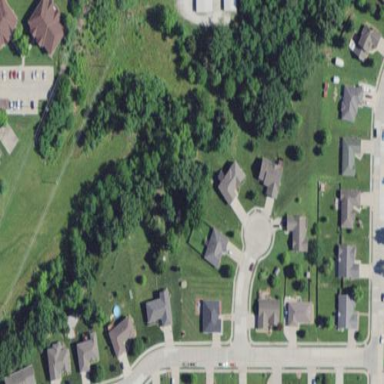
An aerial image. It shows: This residential area consists of single-family homes.